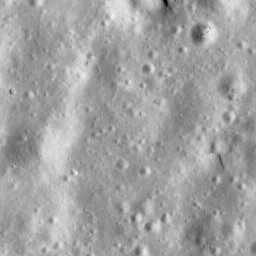
Host type: background_regolith
Lunar coordinates: latitude nan, longitude nan